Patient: sex M, age 52
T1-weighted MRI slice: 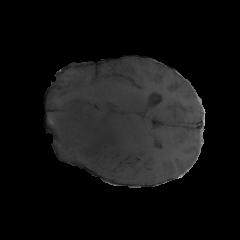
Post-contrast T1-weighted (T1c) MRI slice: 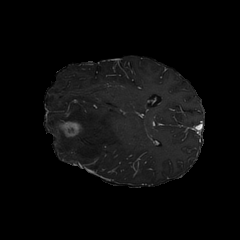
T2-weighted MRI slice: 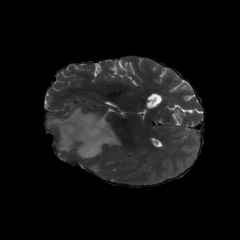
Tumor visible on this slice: yes
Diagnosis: Glioblastoma, IDH-wildtype
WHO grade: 4